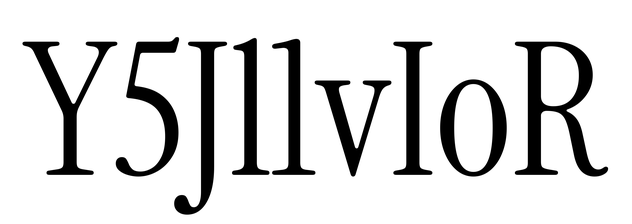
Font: InstrumentSerif-Regular